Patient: sex F, age 43
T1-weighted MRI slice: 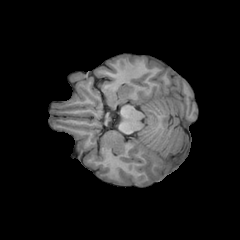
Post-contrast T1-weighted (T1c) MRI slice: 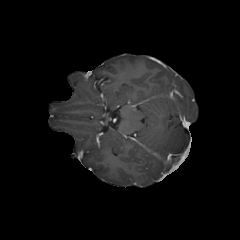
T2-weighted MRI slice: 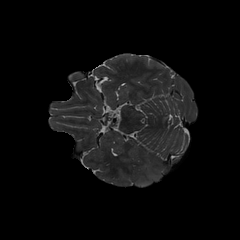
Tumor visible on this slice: yes
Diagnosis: Astrocytoma, IDH-wildtype
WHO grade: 3